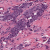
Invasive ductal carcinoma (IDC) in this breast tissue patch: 1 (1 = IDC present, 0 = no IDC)